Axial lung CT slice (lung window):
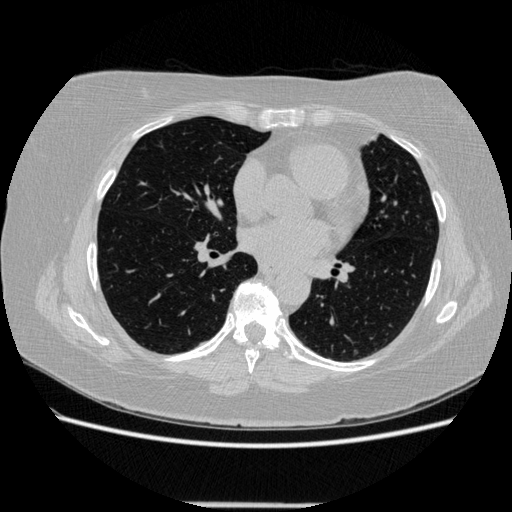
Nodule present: no